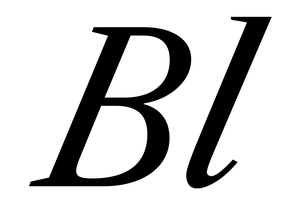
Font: LibreCaslonText-Italic_Italic